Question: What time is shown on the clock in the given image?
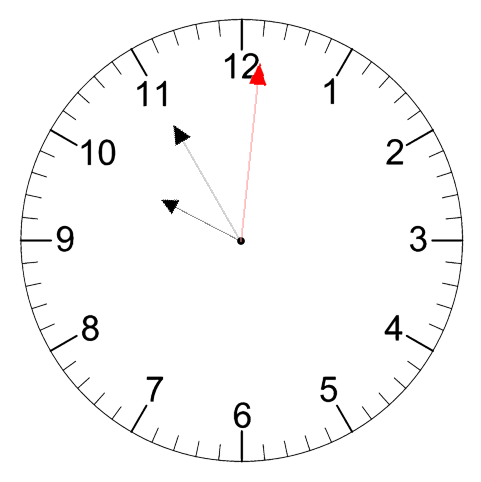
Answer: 09:55:01